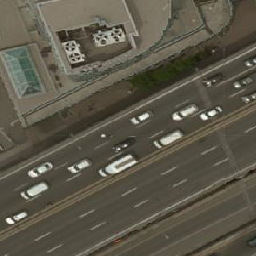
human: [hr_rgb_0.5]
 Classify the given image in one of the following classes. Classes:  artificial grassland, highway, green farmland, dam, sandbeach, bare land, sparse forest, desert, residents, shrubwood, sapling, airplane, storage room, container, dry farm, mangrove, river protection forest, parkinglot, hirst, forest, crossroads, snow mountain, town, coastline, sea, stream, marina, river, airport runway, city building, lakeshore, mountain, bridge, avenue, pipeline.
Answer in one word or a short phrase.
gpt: highway